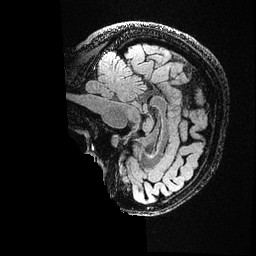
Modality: FLAIR
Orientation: sagittal
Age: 41
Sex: female
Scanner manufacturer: ge
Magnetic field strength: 3 T
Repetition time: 4.802 s
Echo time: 0.1158 s